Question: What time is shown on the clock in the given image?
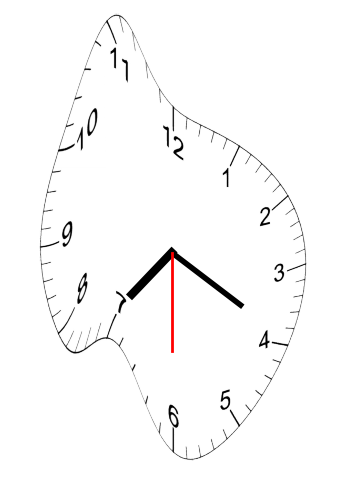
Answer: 07:19:30